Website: bh-photo
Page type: store-pickup
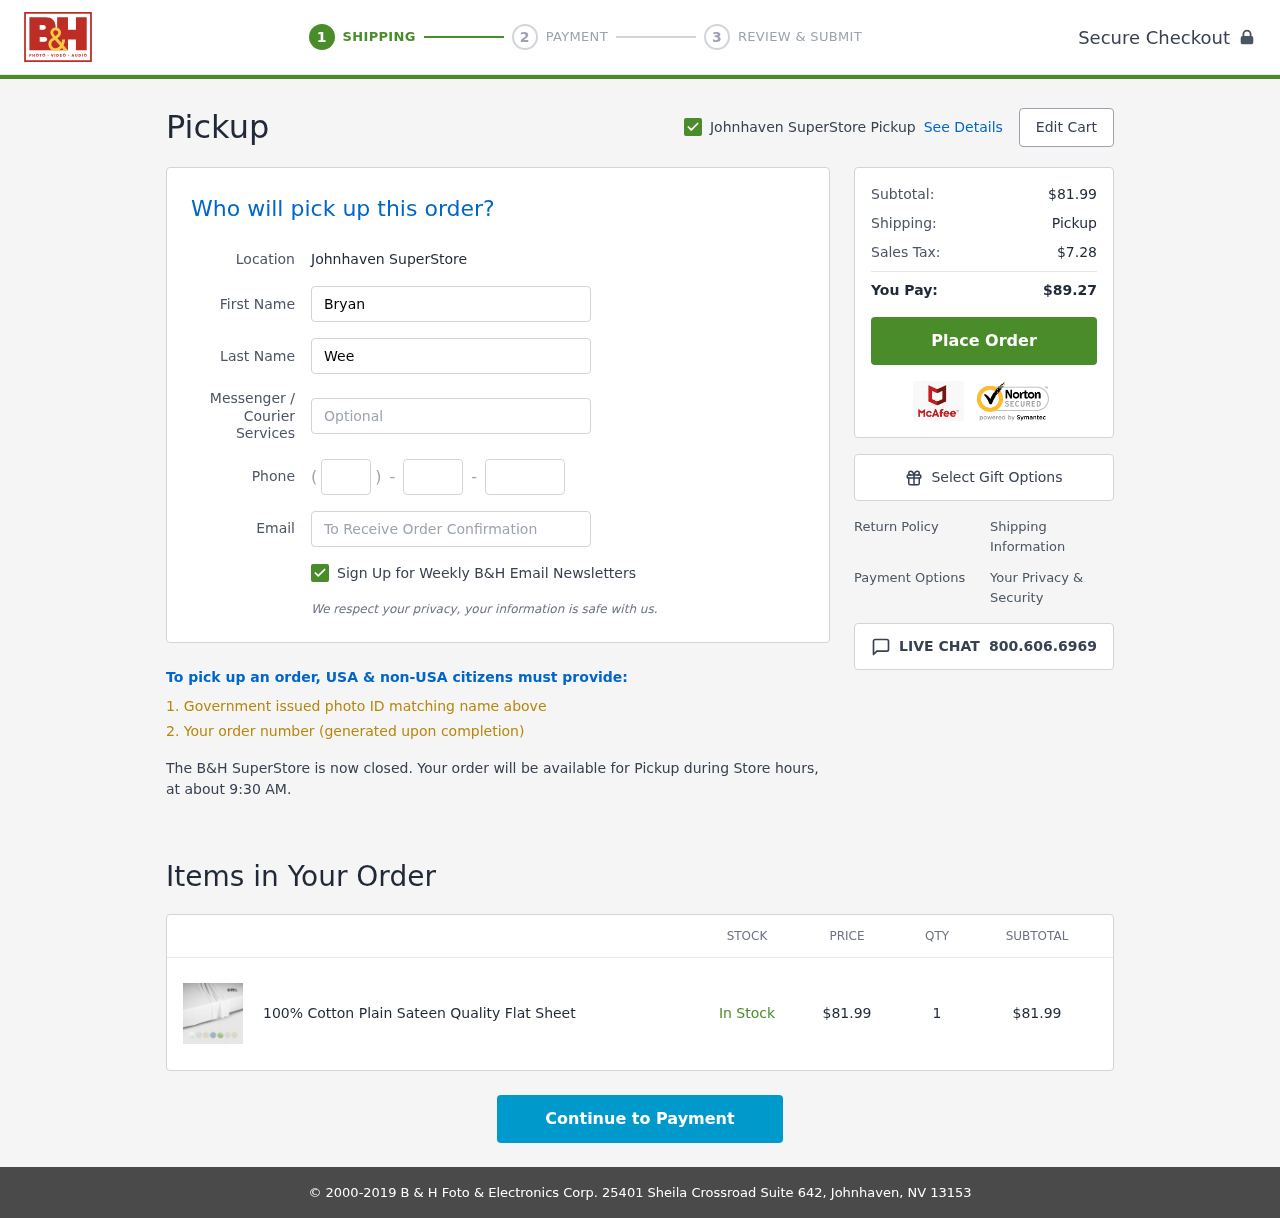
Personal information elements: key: PII_EMAIL
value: bweeks@gmail.com
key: PII_FIRSTNAME
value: Bryan
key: PII_LASTNAME
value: Weeks
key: PII_LOCATION1_CITY
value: Johnhaven SuperStore Pickup
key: PII_LOCATION1_CITY
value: Johnhaven SuperStore
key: PII_PHONE_AREA
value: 810
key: PII_PHONE_PREFIX
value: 252
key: PII_PHONE_SUFFIX
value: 6783
Product elements: key: PRODUCT1_NAME
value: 100% Cotton Plain Sateen Quality Flat Sheet
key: PRODUCT1_PRICE
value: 81.99
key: PRODUCT1_QUANTITY
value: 1
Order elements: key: ORDER_SUBTOTAL
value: $81.99
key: ORDER_TAX
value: $7.28
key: ORDER_TOTAL
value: $89.27